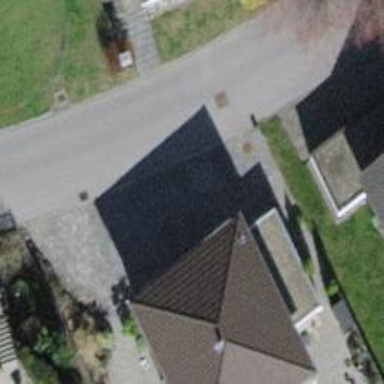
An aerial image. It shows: Smooth asphalt road in residential area.